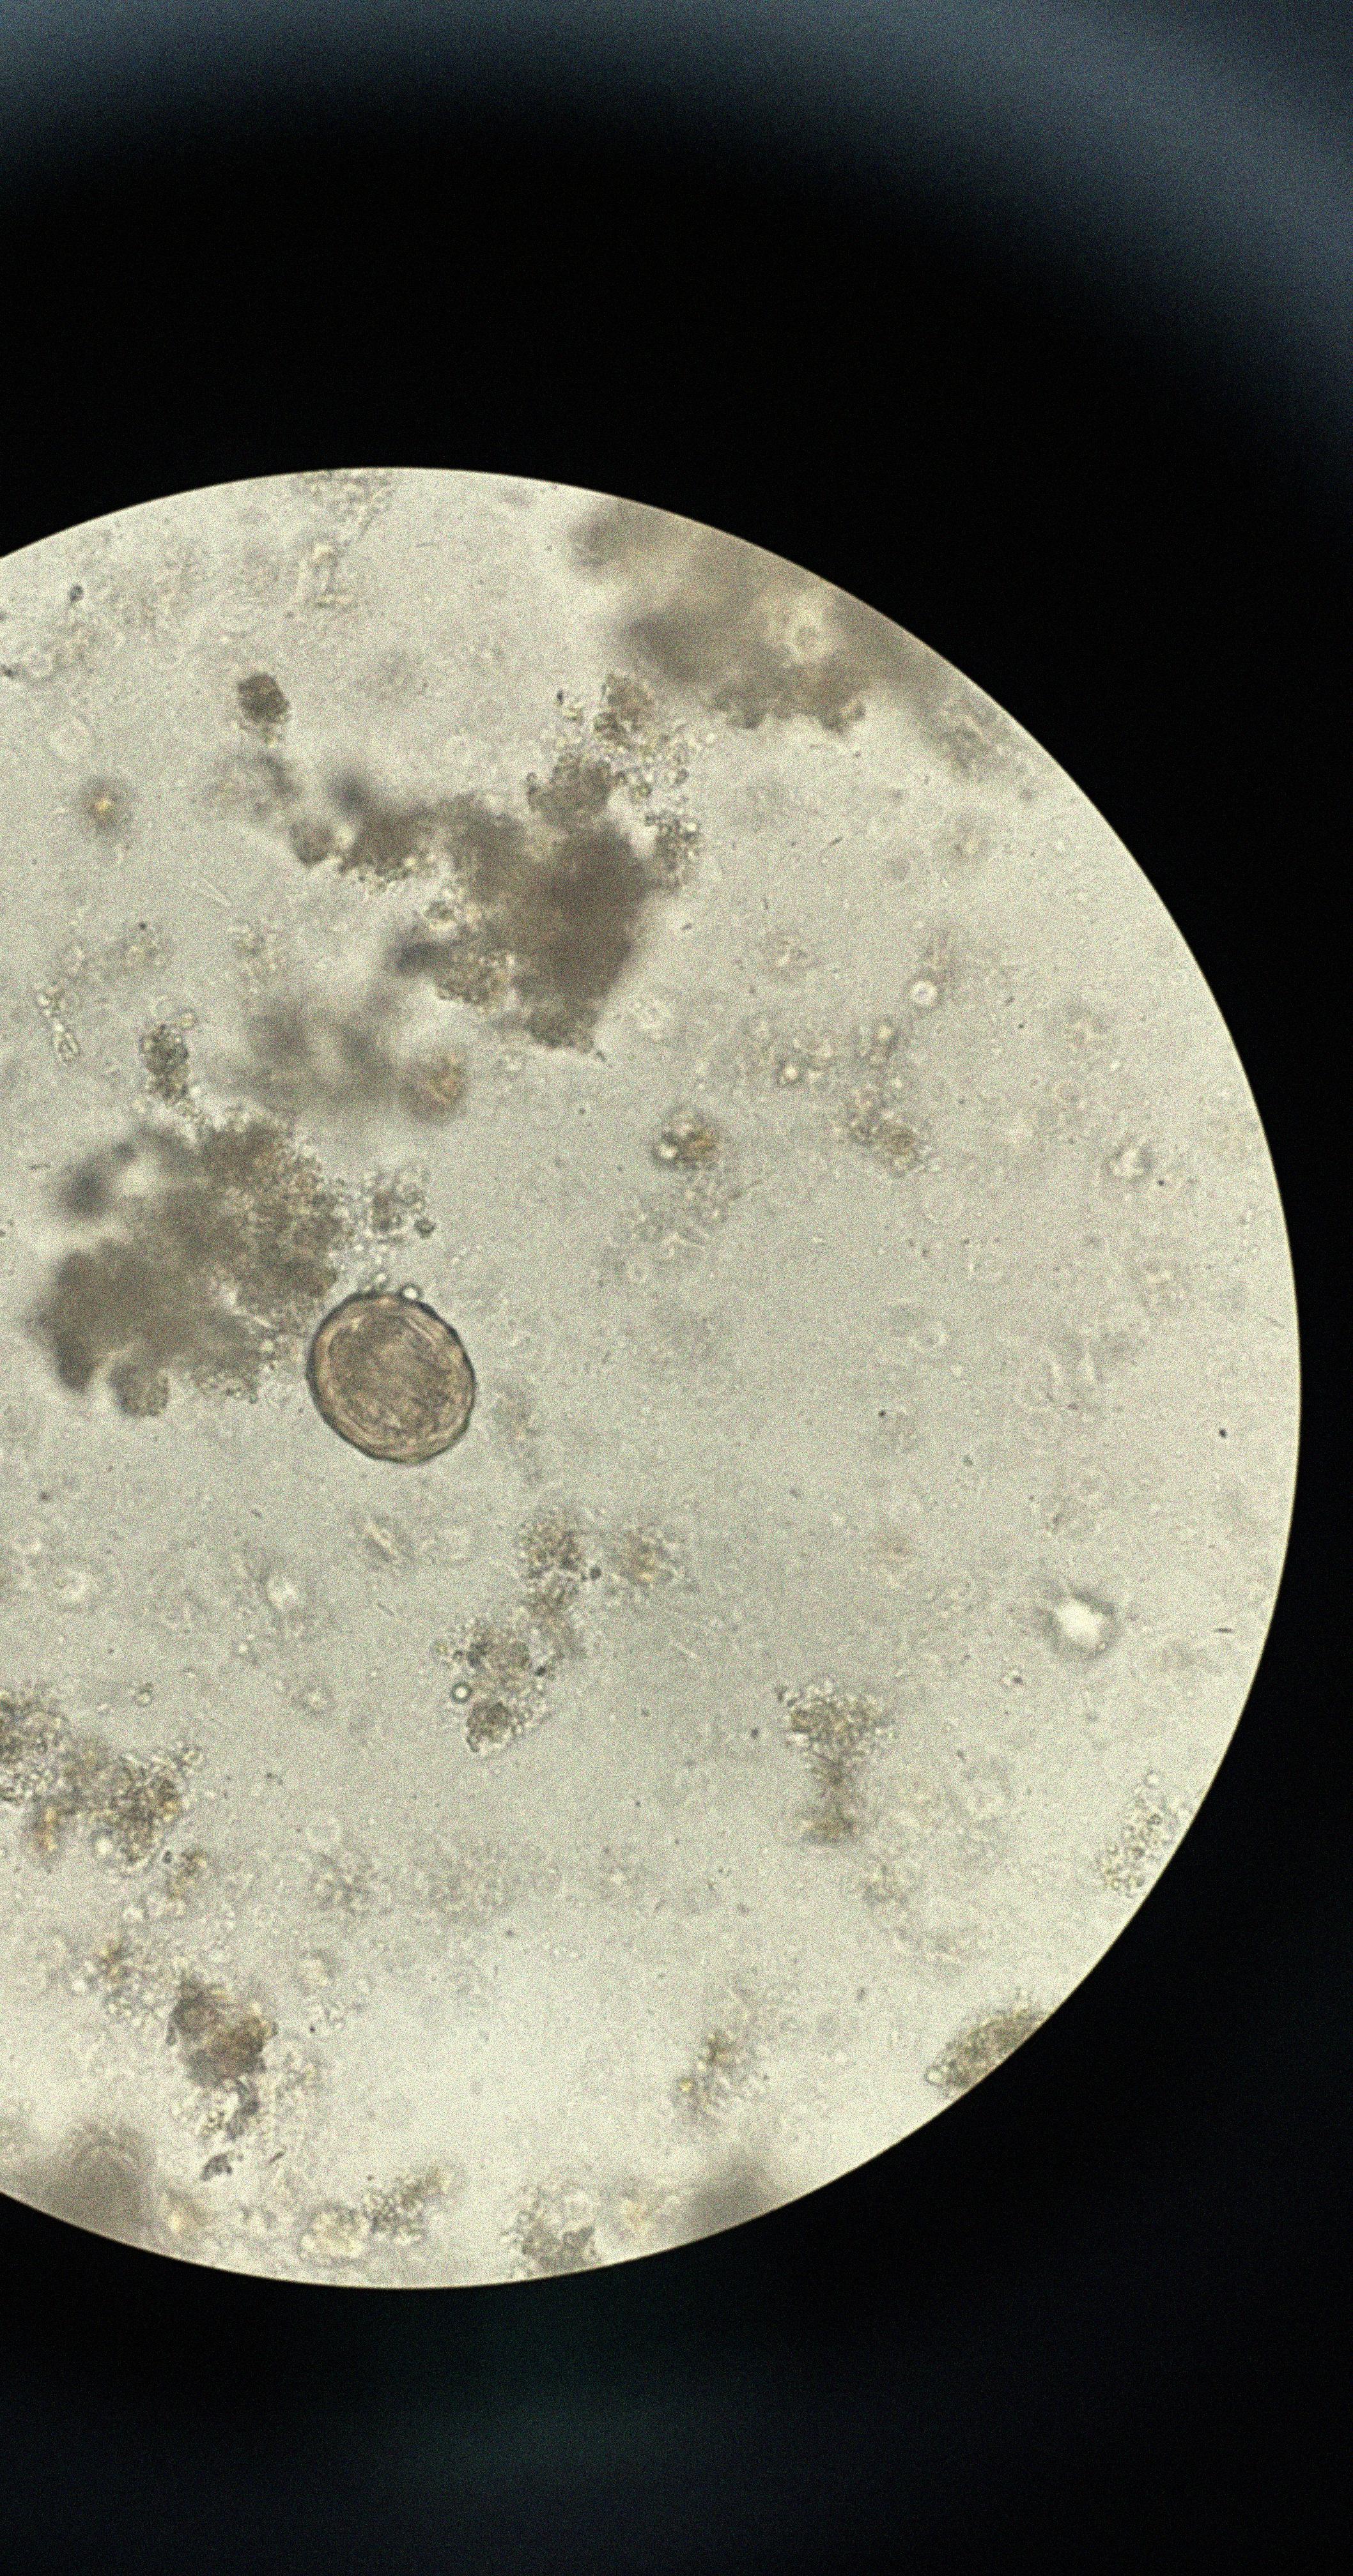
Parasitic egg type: Ascaris lumbricoides